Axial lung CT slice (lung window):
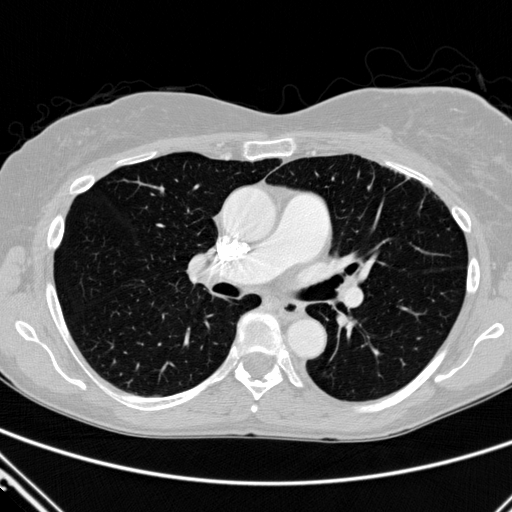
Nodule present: yes
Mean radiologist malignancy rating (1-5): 3